Question: This error is always happening:
> Unable to boot device in current state: Creating
I have tried many more but last two days no result.

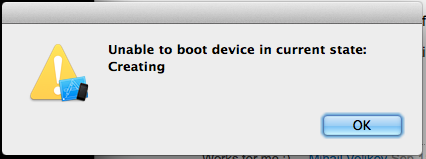
Answer: This is a known issue that can be caused by renaming Xcode.app or deleting an older Xcode.app and later running one at a different location. The "new" Xcode.app was trying to create a device but certain data needed to create the device was unavailable (because Xcode.app was deleted), and we leave the device in that state and force manual resolution to avoid possible data loss by automatically deleting the device.
I suggest you reboot to make sure you are in a clean state and then run 'xcrun simctl erase [device udid]' where you can determine the udid by running 'xcrun simctl list'